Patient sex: M
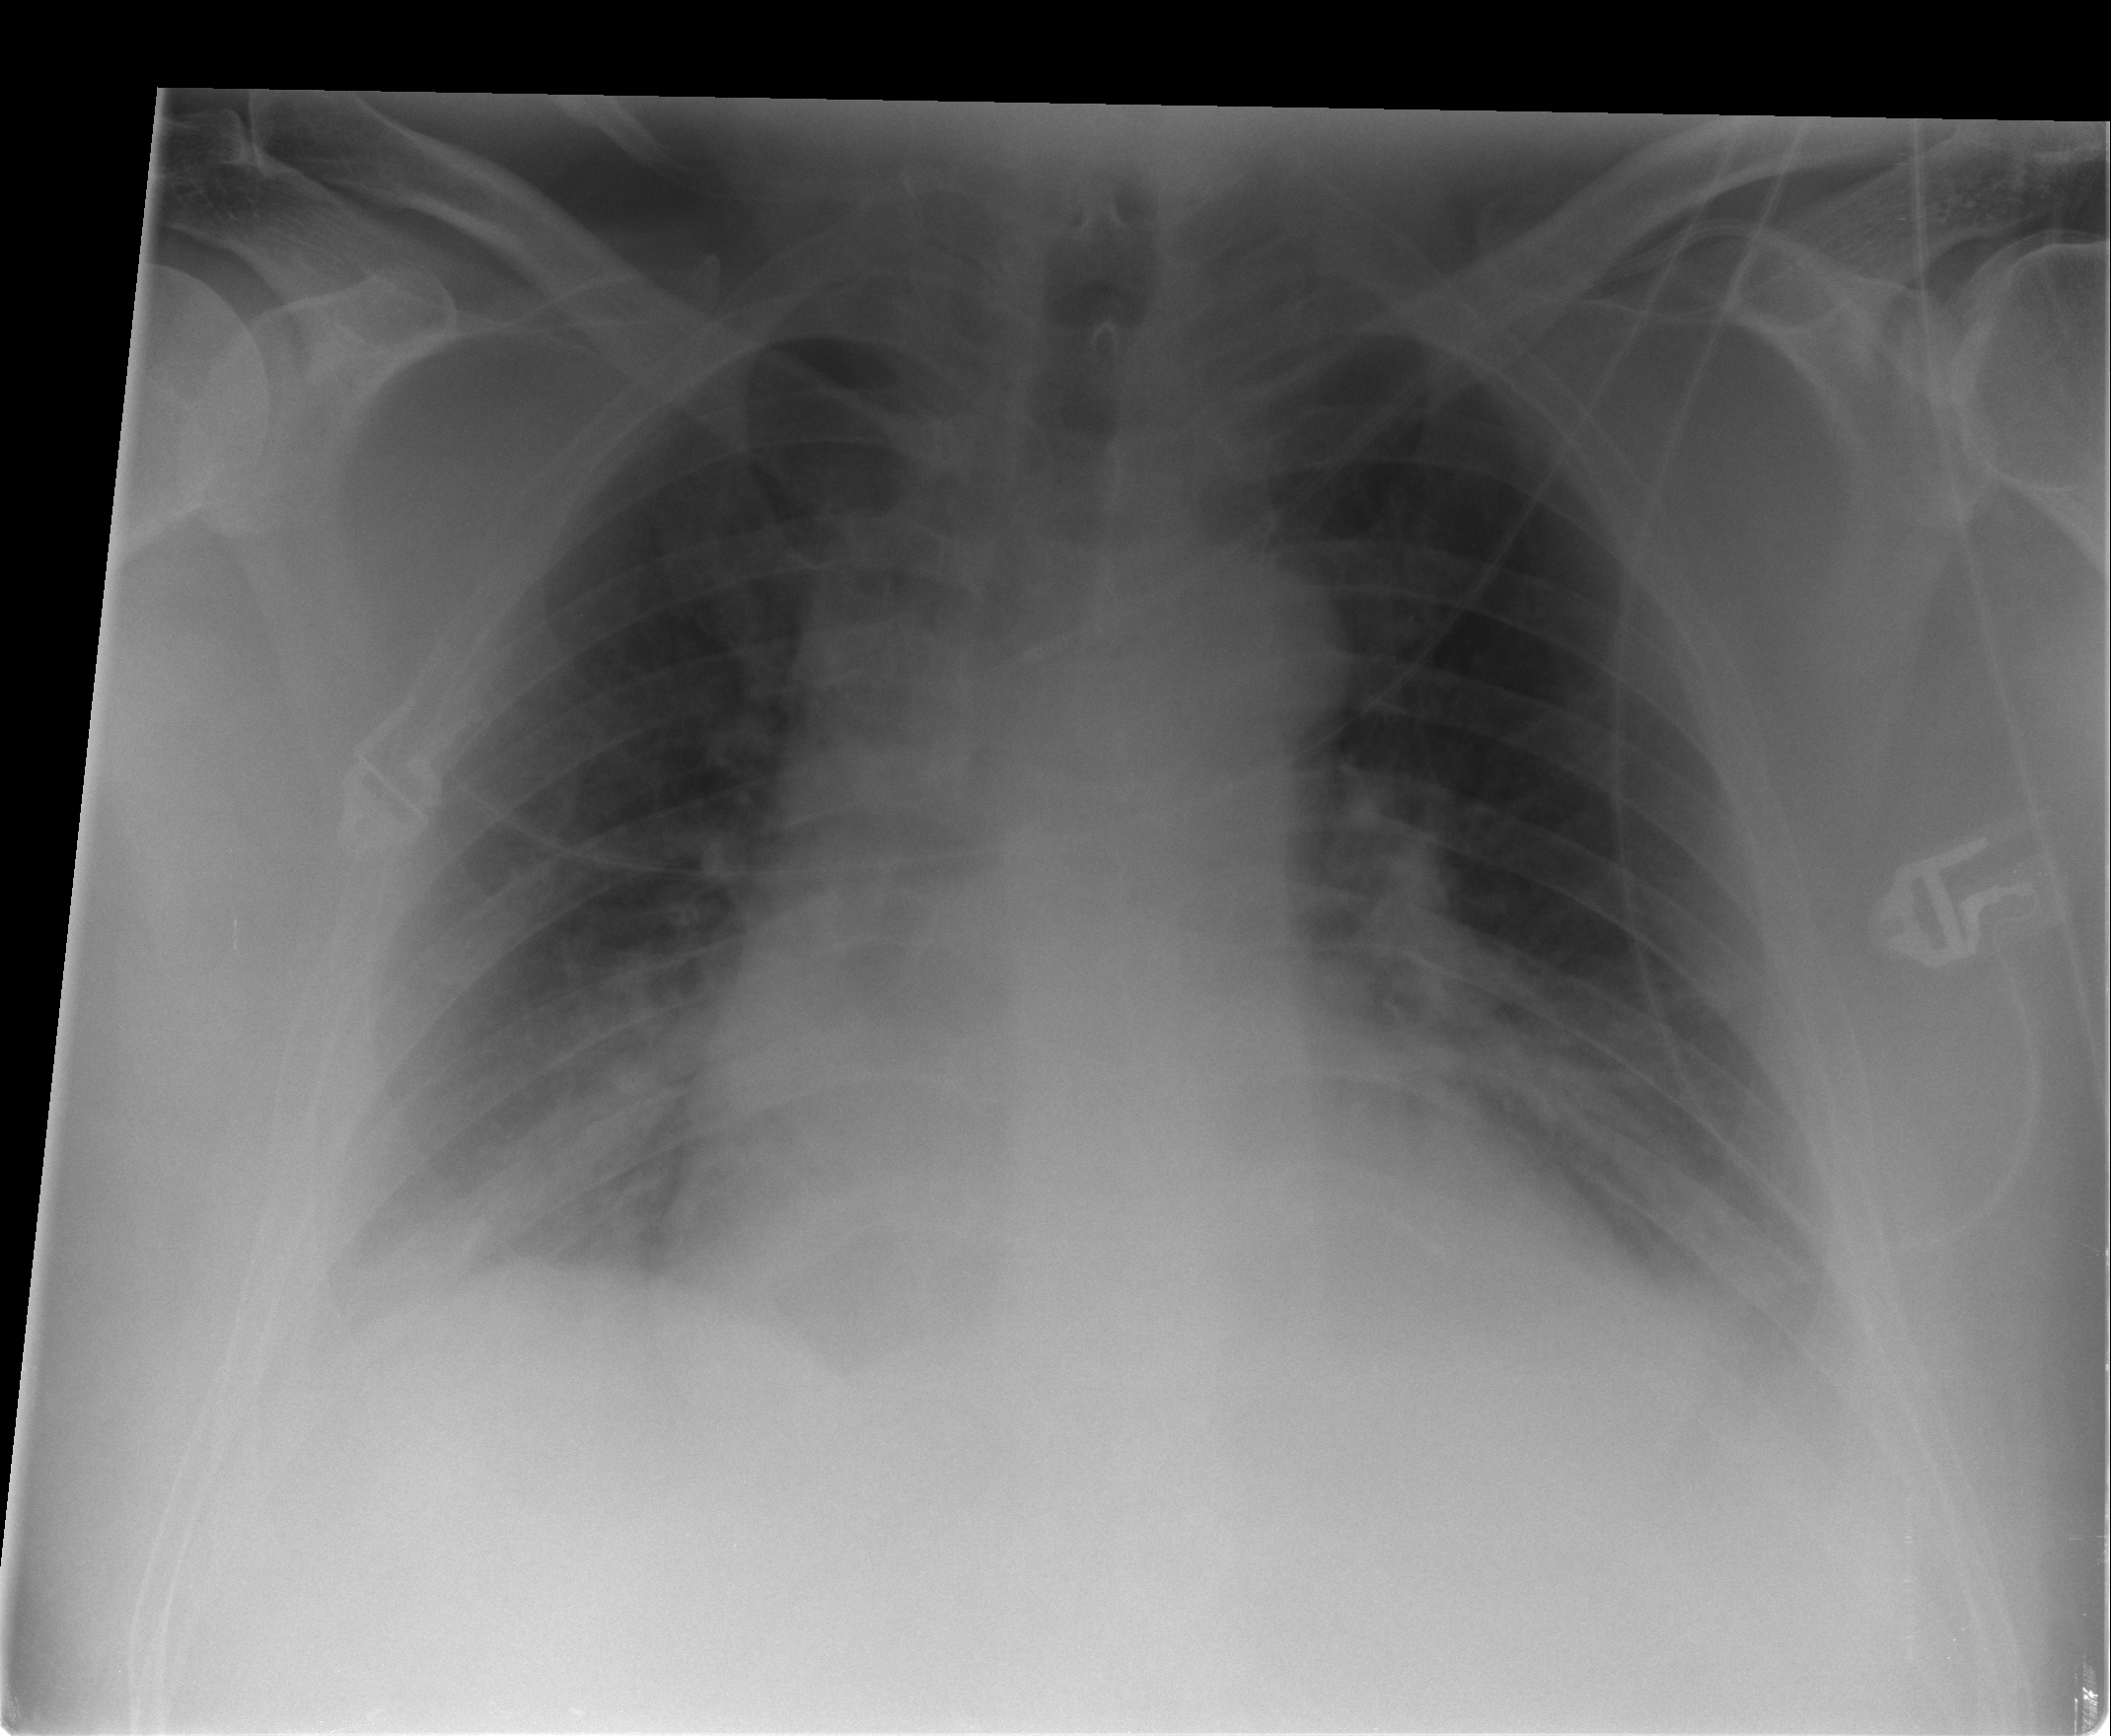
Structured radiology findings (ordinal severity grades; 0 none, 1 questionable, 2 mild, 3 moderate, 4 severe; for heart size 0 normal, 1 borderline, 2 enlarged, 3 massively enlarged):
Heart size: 2
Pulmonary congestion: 0
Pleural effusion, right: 2
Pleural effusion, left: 1
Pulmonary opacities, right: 2
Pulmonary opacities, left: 1
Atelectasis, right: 2
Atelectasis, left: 2